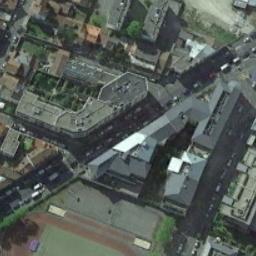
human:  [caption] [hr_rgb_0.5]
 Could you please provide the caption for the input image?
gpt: The commercial area is near the road with many cars .

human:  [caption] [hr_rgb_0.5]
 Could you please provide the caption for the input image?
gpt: In a business district there are several tall buildings of different shapes and several roads with many cars and many trees and a sports ground .

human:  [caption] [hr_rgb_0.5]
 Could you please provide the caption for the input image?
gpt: There are two black cars on the road next to the building .

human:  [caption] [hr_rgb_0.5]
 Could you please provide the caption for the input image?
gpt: A commercial area has lots of gray buildings and a playground is next to the commercial area .

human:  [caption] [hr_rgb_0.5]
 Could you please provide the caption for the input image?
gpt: There are many buildings with gray roofs on a commercial area .